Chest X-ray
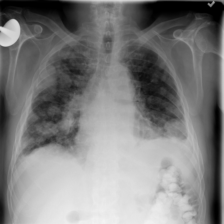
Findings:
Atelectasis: negative
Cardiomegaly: negative
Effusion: negative
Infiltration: negative
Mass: negative
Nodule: positive
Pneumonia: negative
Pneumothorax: negative
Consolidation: negative
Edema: negative
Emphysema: negative
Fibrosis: negative
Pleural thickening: negative
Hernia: negative